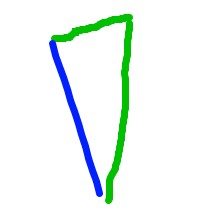
Shape: triangle